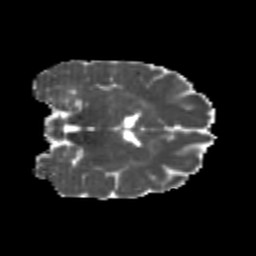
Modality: MD
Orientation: coronal
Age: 23
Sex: male
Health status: healthy
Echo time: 0.074 s